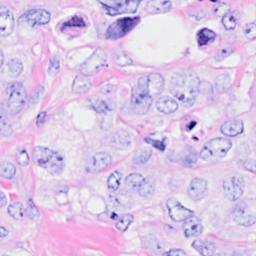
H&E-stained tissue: Breast